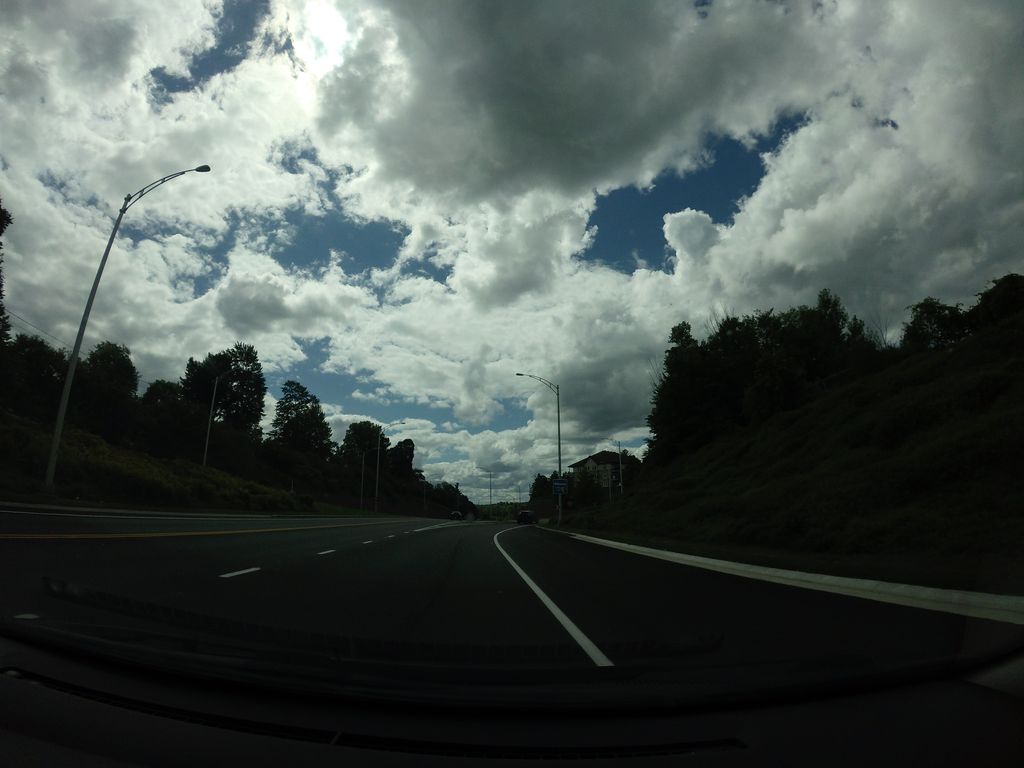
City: ottawa-gatineau